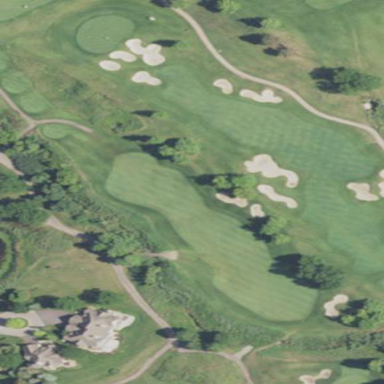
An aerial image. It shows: Area of rough grass used for golf.